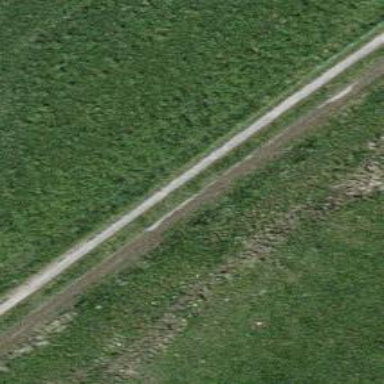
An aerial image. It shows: Unpaved driveway track with grade2 tracktype.